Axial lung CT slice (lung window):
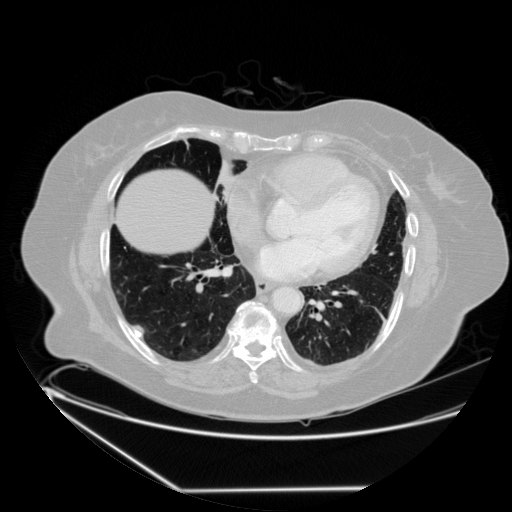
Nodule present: no